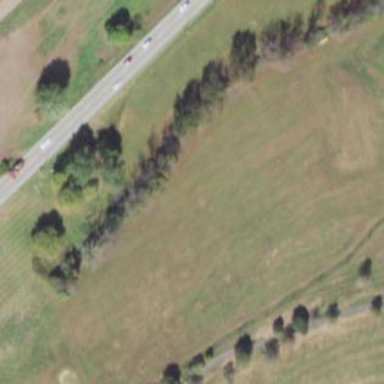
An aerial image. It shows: Grassy area designated as driving range for golf.